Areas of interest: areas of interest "Theater"
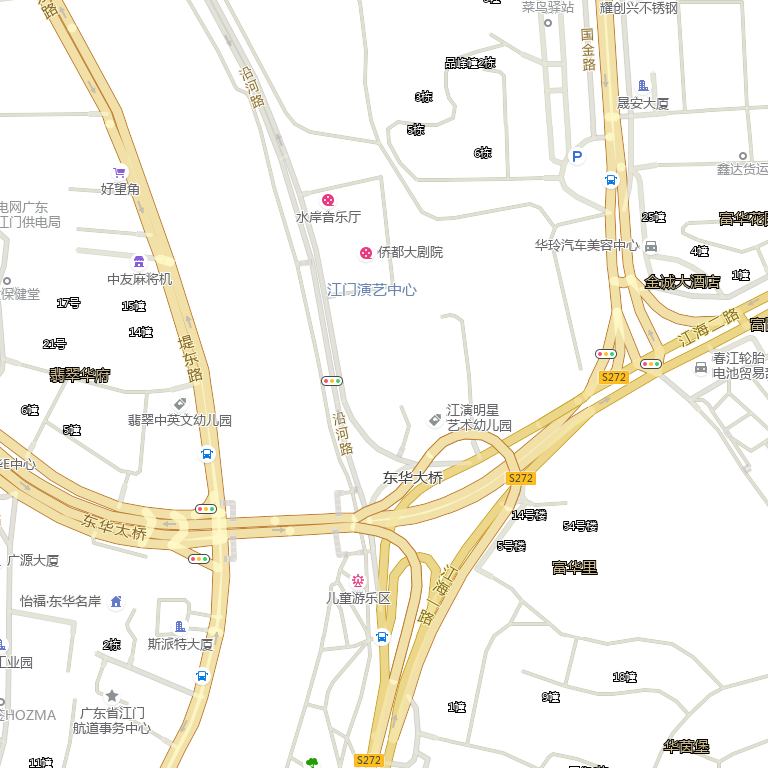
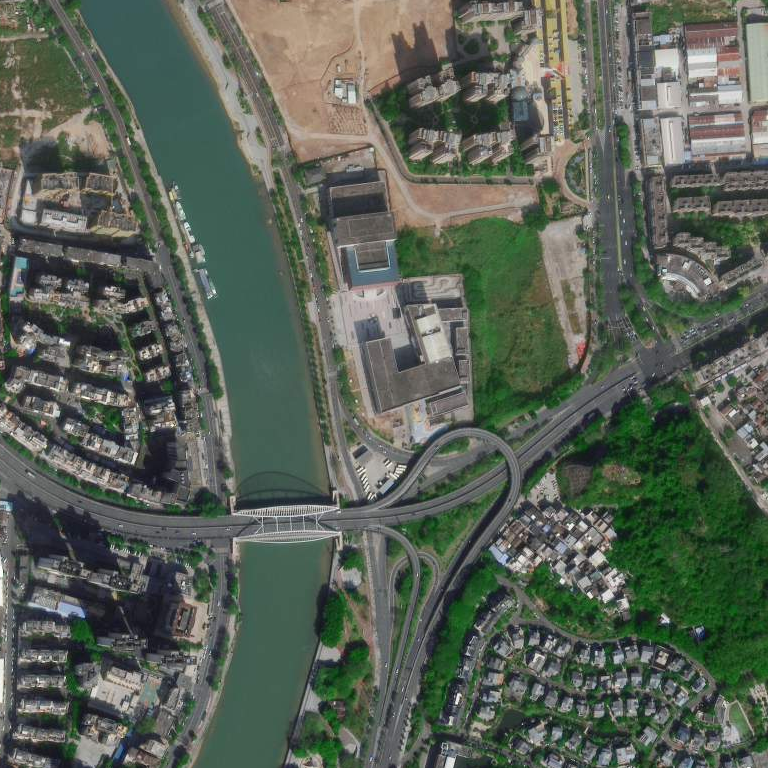